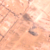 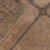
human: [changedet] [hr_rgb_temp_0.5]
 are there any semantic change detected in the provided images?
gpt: An intersection was built.